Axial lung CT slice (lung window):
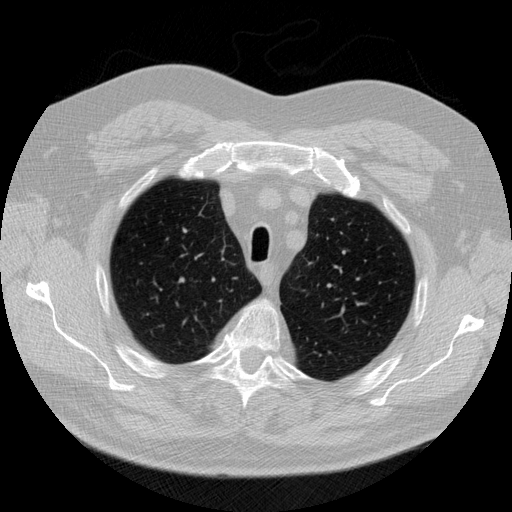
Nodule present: no